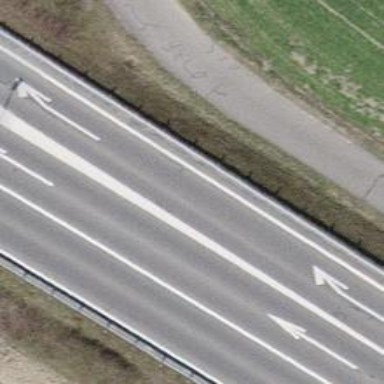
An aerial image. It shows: Primary highway.